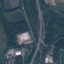
Land use / land cover class: Highway